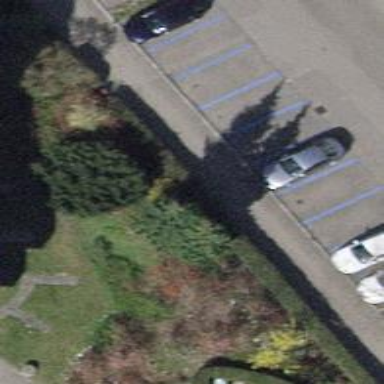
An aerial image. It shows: Parking area with surface.